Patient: sex F, age 54
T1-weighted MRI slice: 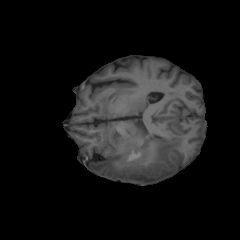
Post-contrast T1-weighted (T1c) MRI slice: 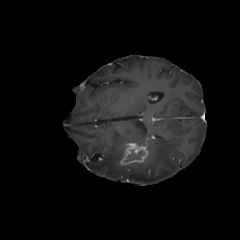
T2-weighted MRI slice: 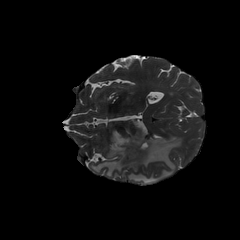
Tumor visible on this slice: yes
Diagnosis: Glioblastoma, IDH-wildtype
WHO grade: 4